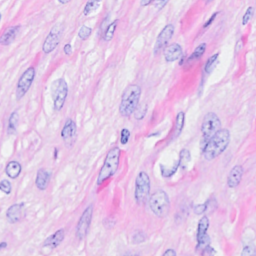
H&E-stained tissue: Breast